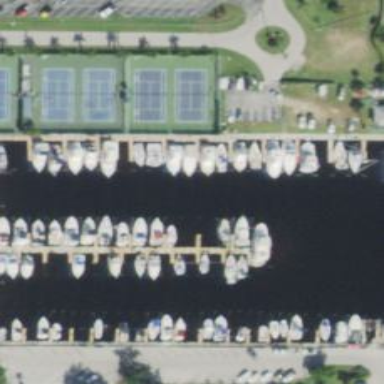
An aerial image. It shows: Marina on leisure land.